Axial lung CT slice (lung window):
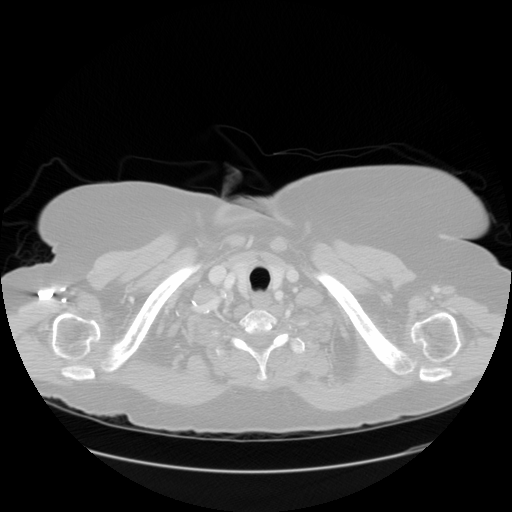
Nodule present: no